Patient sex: M
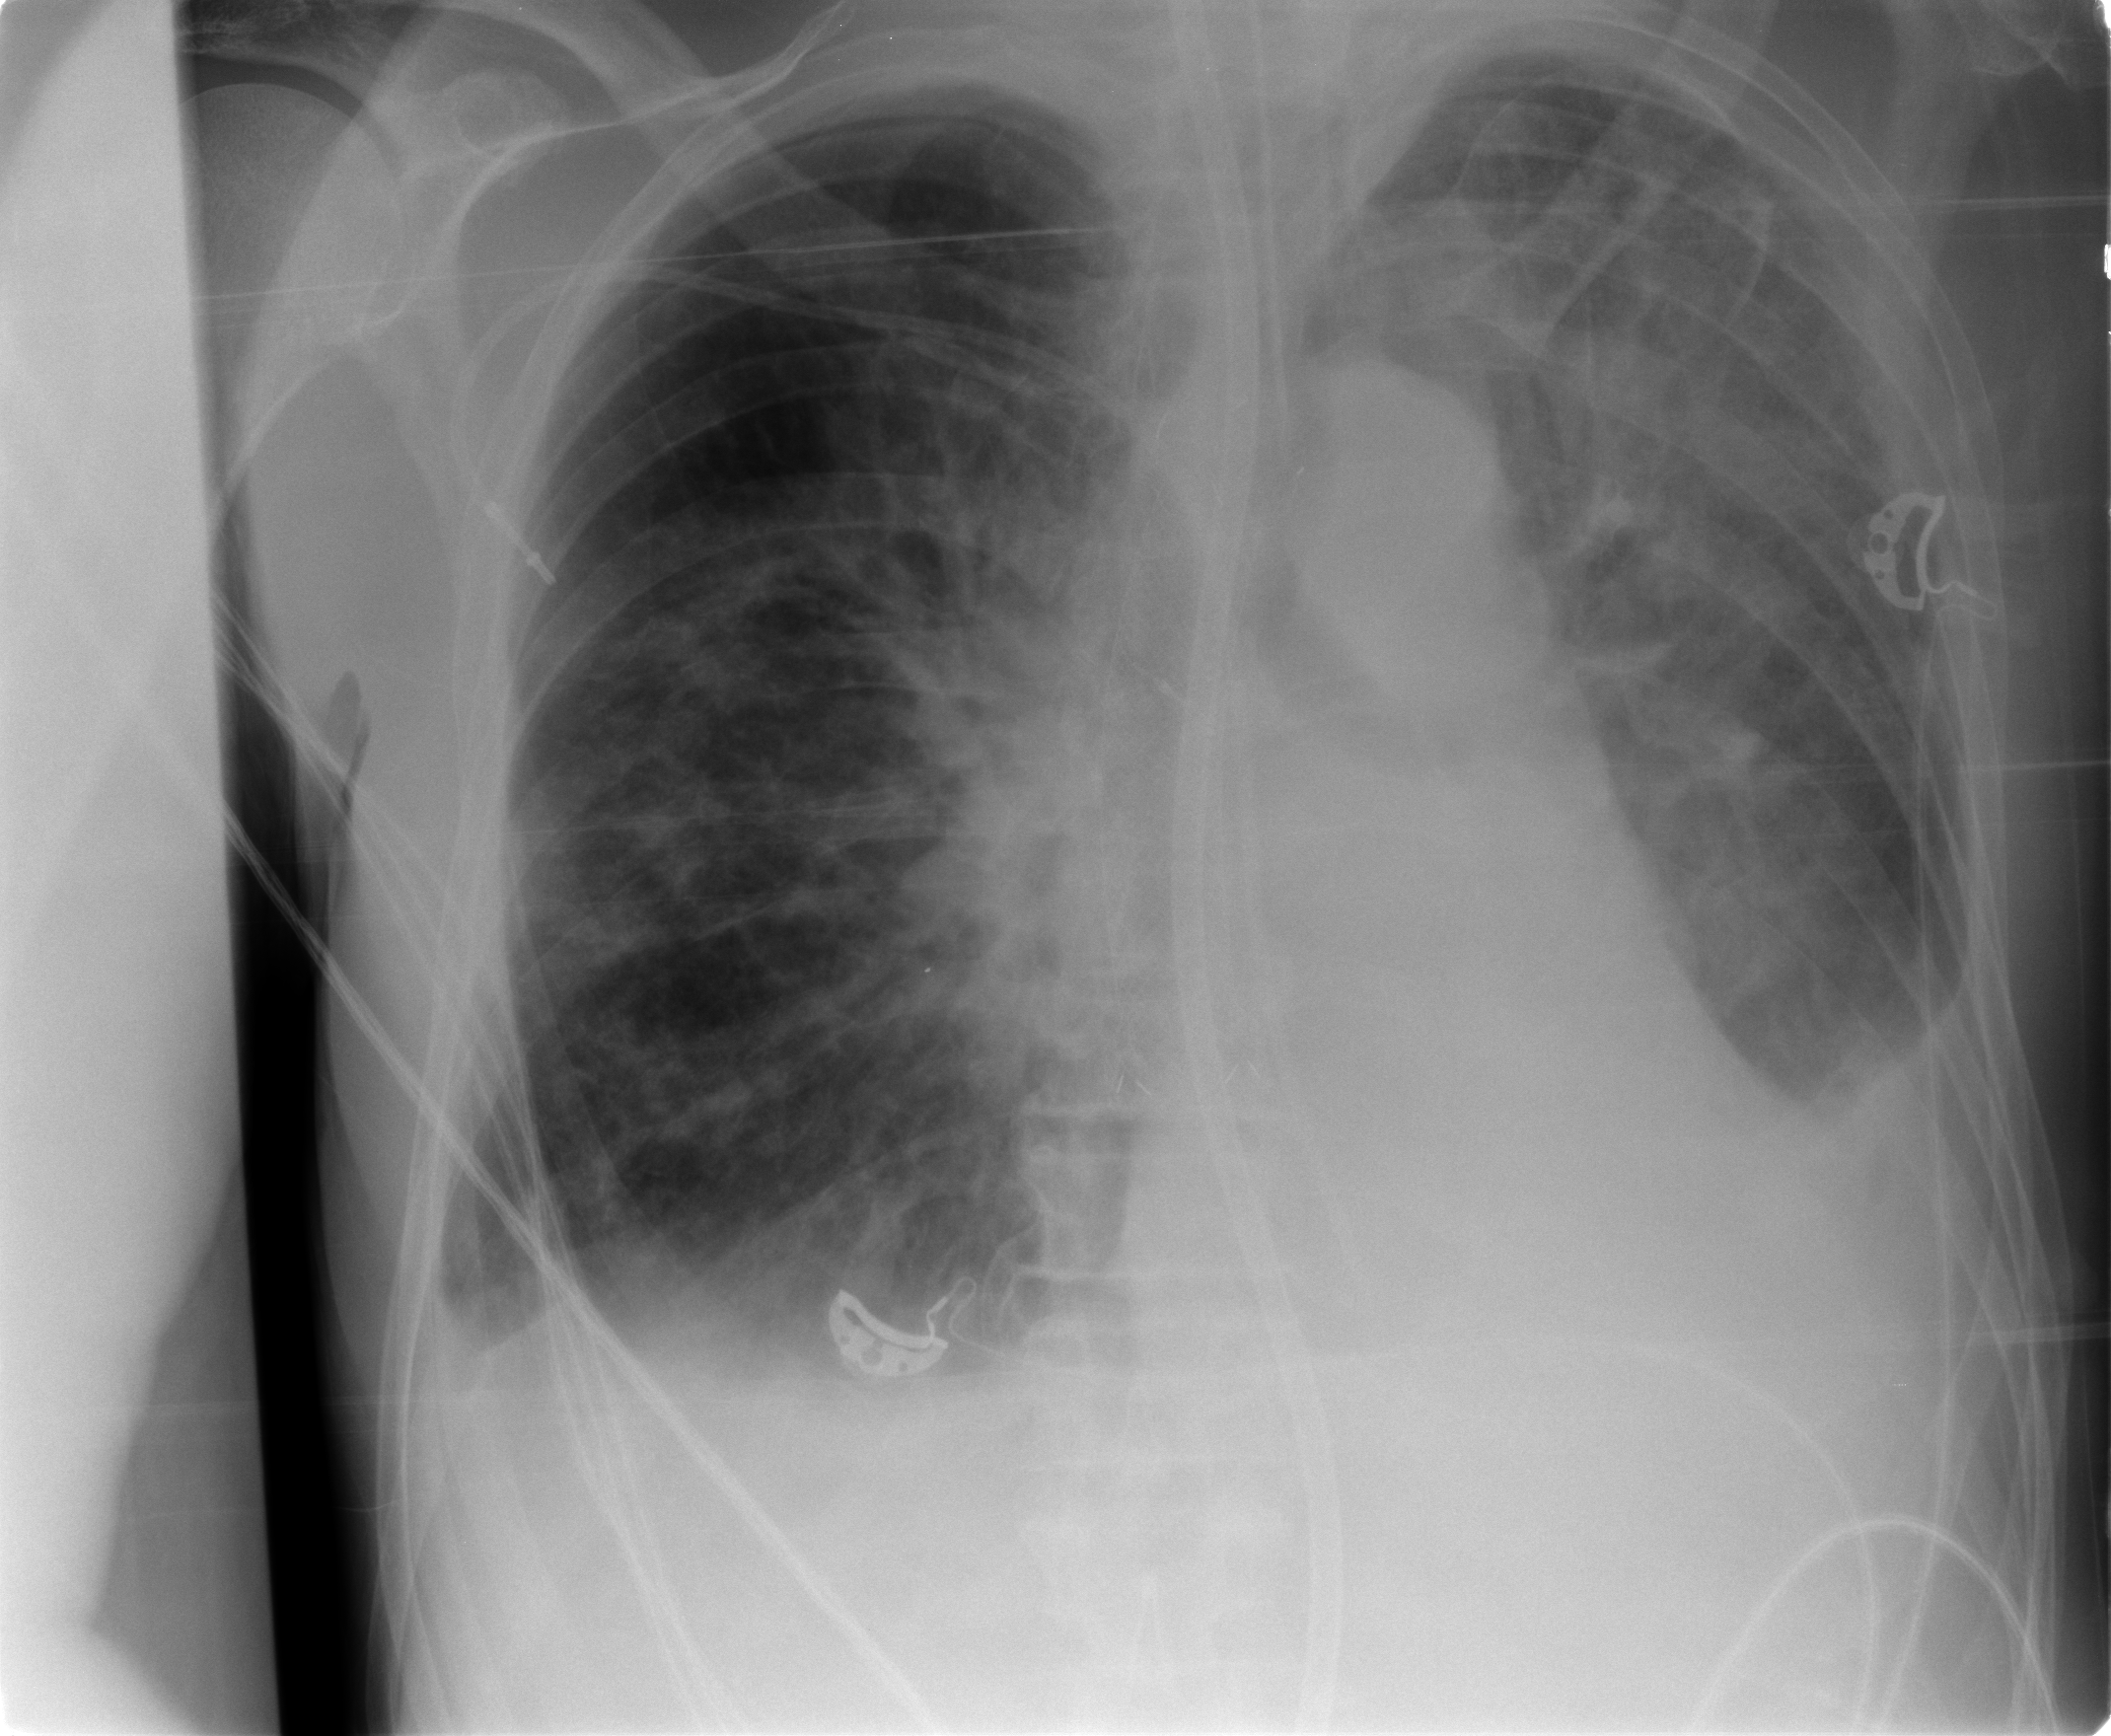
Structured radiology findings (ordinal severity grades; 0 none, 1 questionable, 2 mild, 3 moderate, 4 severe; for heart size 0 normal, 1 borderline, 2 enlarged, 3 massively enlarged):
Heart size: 0
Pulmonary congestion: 0
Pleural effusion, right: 2
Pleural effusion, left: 3
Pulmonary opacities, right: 2
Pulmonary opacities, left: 3
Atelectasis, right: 2
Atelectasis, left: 2